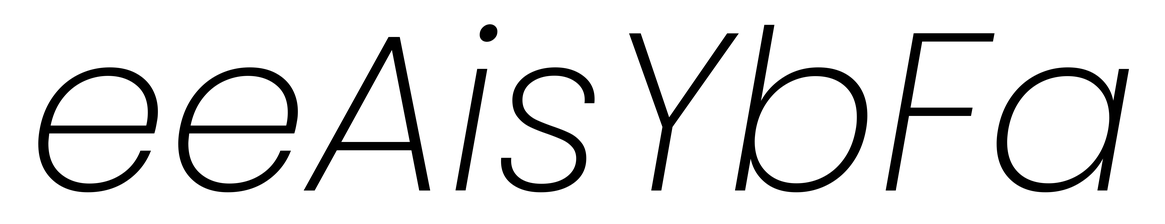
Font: Poppins-ExtraLightItalic